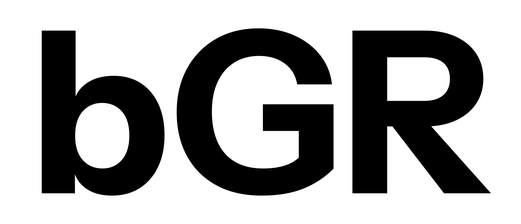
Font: InstrumentSans_Bold